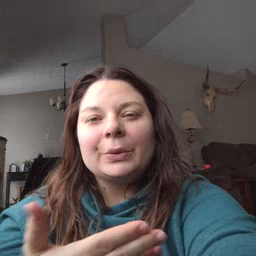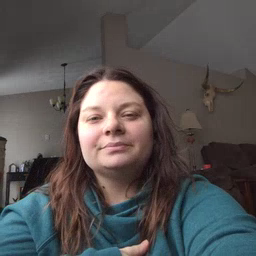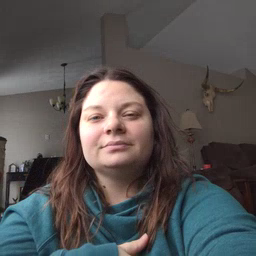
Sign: thankyou